Question: I am trying to create a horizontal bar graph with a table in matplotlib. I am almost there, but fail to align the table with the graph. What I got so far:
'''
import matplotlib
matplotlib.use('Agg')
import numpy as np
import matplotlib.pyplot as plt
# Example data
appsol = ['llolLl', 'nnM', 'lllld bbbblnl', 'x2x', 'foobar', 'EXZ', 'Flups', 'Flaps', 'Foobar Barfooment', 'ABC', 'FABAS', 'common', 'AQT', 'Faberjak', 'simsalsa', 'LESS', 'Wermut']
y_pos = np.arange(len(appsol)) - .3
y_pos_2 = np.arange(len(appsol)) - .1
y_pos_3 = np.arange(len(appsol)) + .1
y_pos_4 = np.arange(len(appsol)) + .3
num_tickets = [4, 4,3,2,6,7,8,1,4,4,3,2,6,7,8,1,9]
num_tickets_2 = [7,6,5,4,3,4,2,1,2,4,1,0,3,0,2,1,0]
num_tickets_3 = [1,2,1,1,1,2,2,3,1,1,2,1,3,1,1,2,3]
num_tickets_4 = [8,7,6,2,13,6,8,9,7,6,5,4,3,6,8,9,12]
bar_width = .2
fig = plt.figure(figsize=(20,20))
ax = fig.add_subplot(111)
# correct yticks
plt.yticks(y_pos_2, appsol)
plt.barh(y_pos, num_tickets, bar_width, align='center', alpha=0.4, color='r')
plt.barh(y_pos_2, num_tickets_2, bar_width, align='center', alpha=0.4, color='b')
plt.barh(y_pos_3, num_tickets_3, bar_width, align='center', alpha=0.4, color='y')
plt.barh(y_pos_4, num_tickets_4, bar_width, align='center', alpha=0.4, color='g')
plt.yticks(y_pos, appsol)
plt.xlabel('Numbers')
plt.title('Horizontal Bar Chart with table')
# Table
empty_labels = ['' for a in appsol ]
plt.yticks(y_pos_2, empty_labels)
plt.tick_params( axis='y', # changes apply to the x-axis
which='both', # both major and minor ticks are affected
left='off', # ticks along the bottom edge are off
right='off', # ticks along the top edge are off
labelbottom='off')
# Adjust layout to make room for the table:
plt.subplots_adjust(left=0.4, bottom=0.2)
cell_text = []
i = len(num_tickets) - 1
for j in num_tickets:
cell_text.append([num_tickets[i], num_tickets_2[i], num_tickets_3[i], num_tickets_4[i]])
i -= 1
row_lables = appsol
column_labels = ['So Huge
Mice', 'Elephants', 'Reptiles', 'Germs']
the_table = ax.table(cellText=cell_text,
rowLabels=row_lables,
colLabels=column_labels,
loc='left')
the_table.set_fontsize(15)
the_table.scale(.5,5.0)
plt.savefig('barh_graph.png')
plt.close('all')
'''
This produces  almost what I want, except that the table rows are not aligned with the bars of the graph. So I need a way to either move the graph down half a table row, or the table up half a table row. How can I do this?
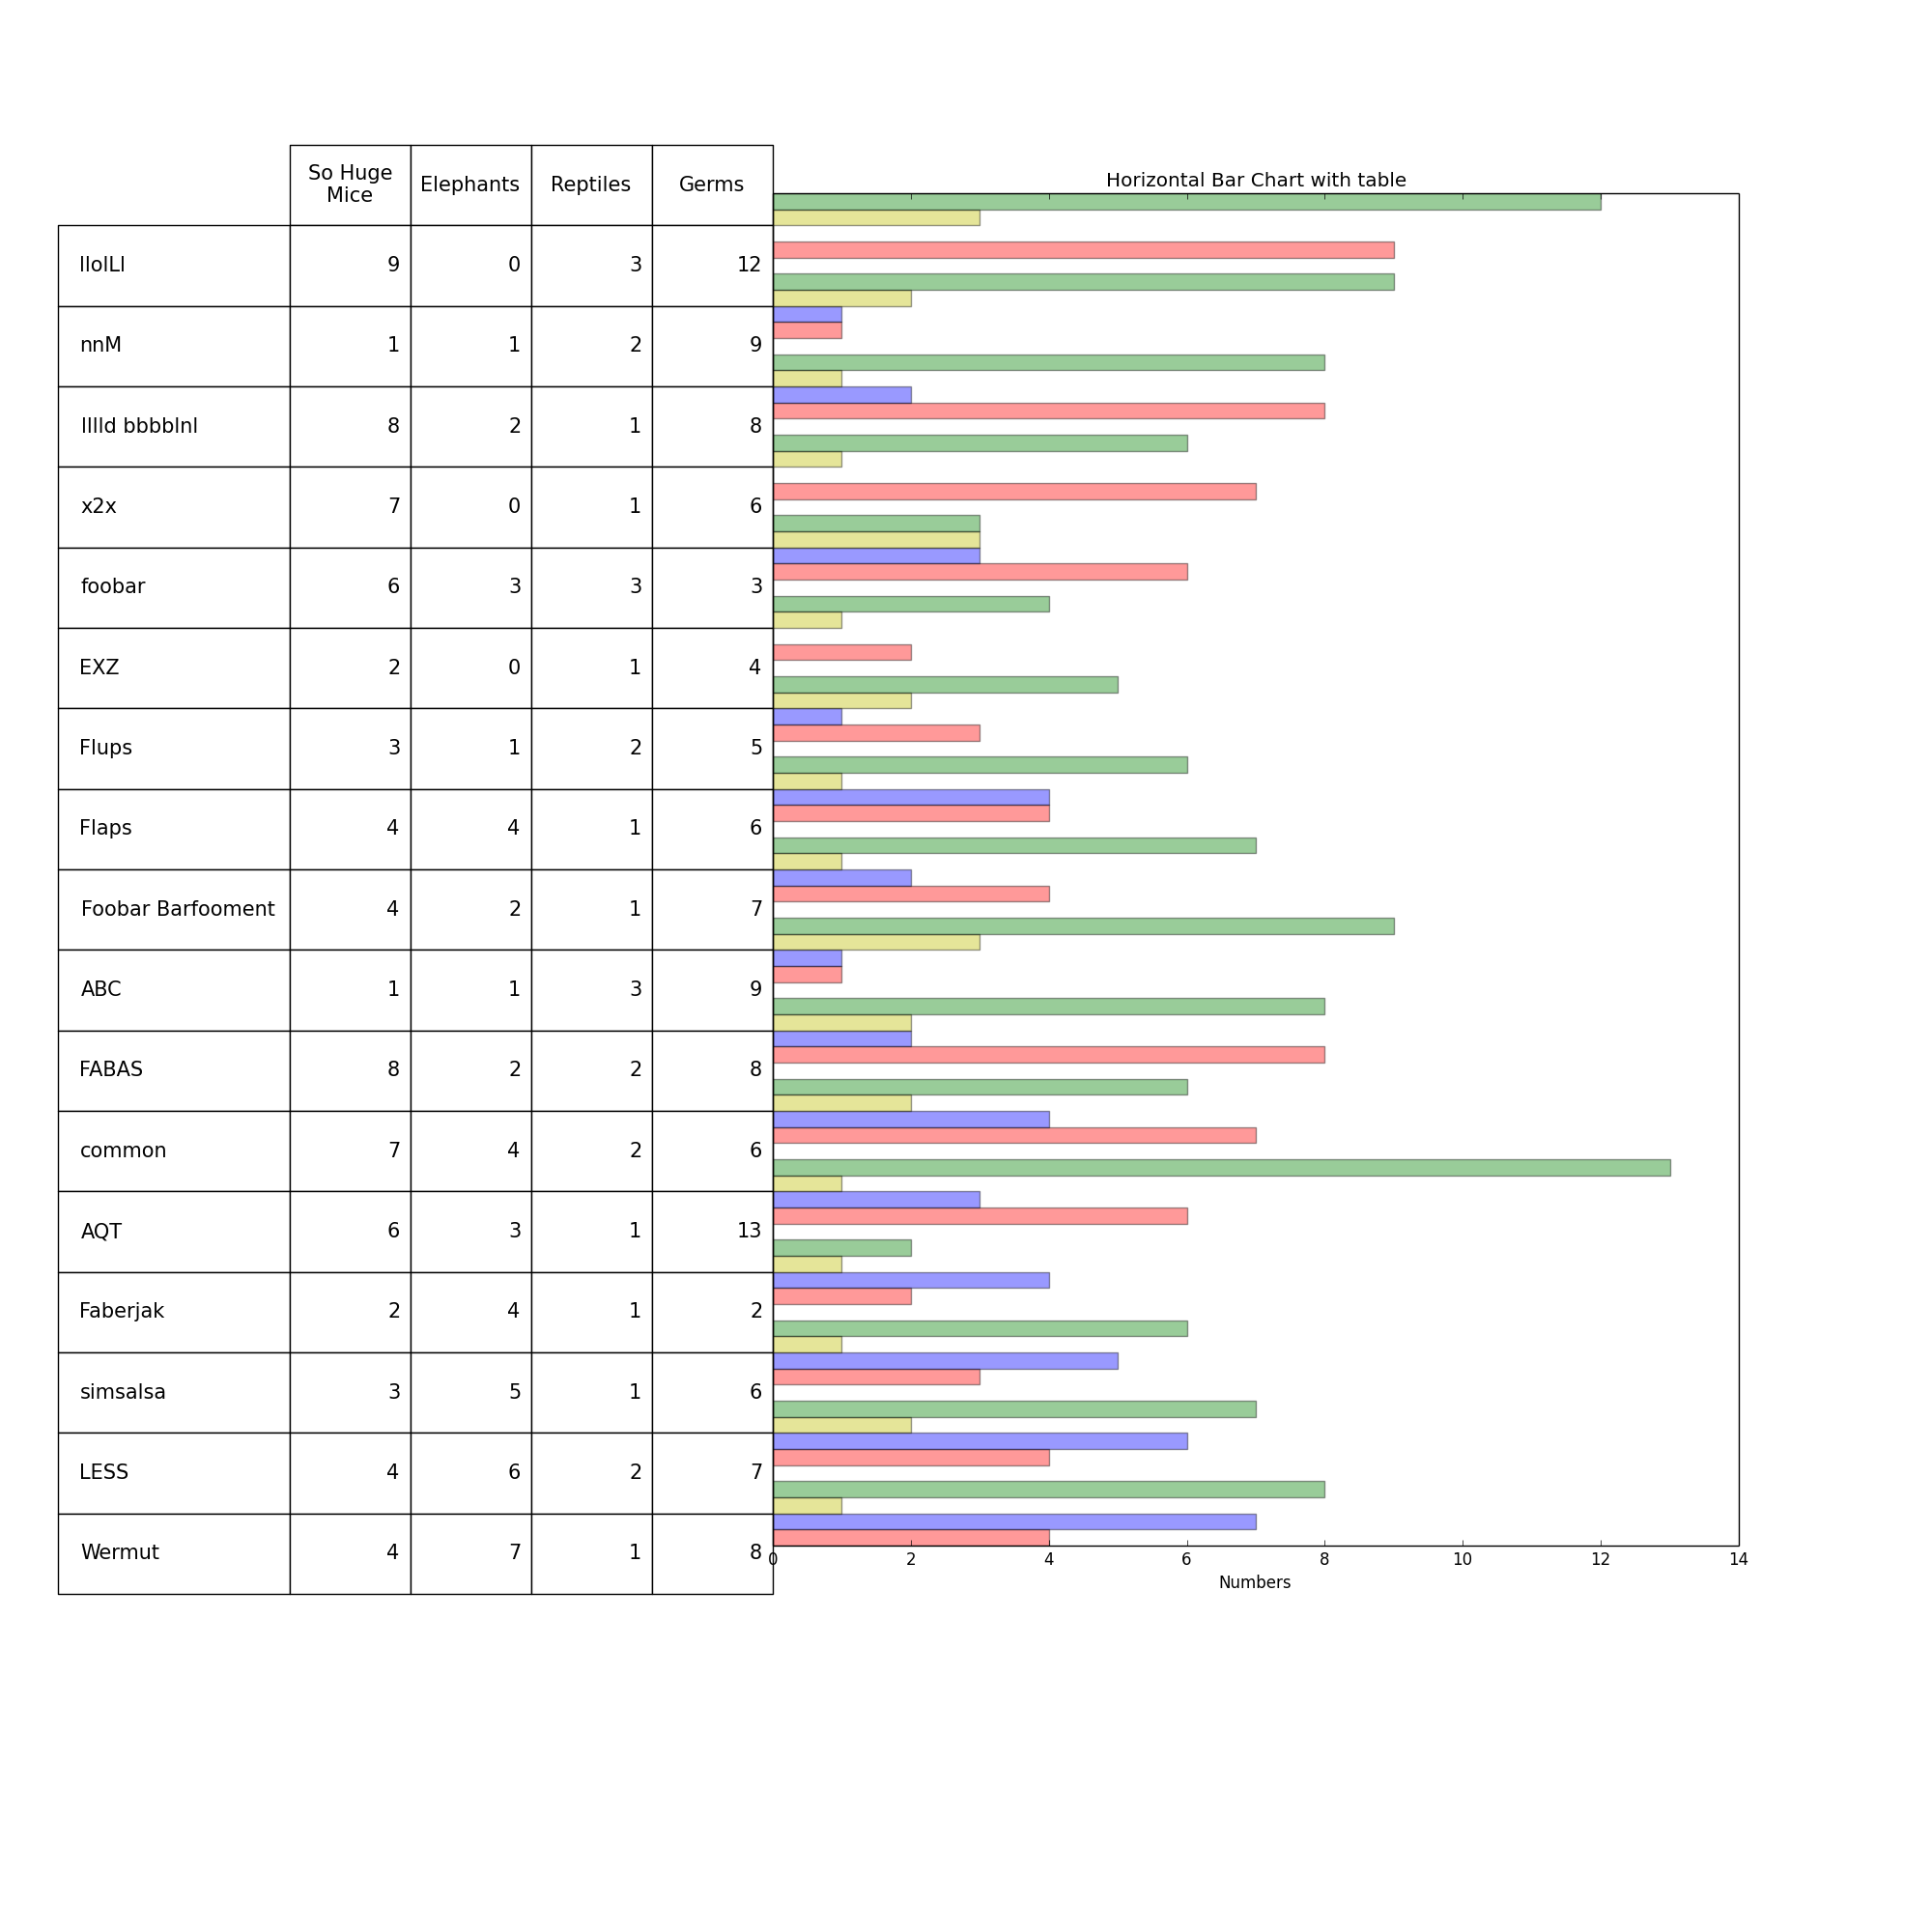
Answer: I think its easier if you create two subplots and add the table to the left subplot, instead of deriving a new subplot from the single subplot you have now. If you add the table to an existing subplot, you can use the 'bbox' to stretch it from 0 to 1 (so fully) in the y-direction. Since the table has a header, setting the 'ylim' of the right plot to (0, n_items), will make both align properly, and adding a slight offset because the bars are also given an offset of 0.4 (offset of the outer bar + half a barwidth). This should work automatically if the number of elements changes.
'''
bar_width = .2
fig, axs = plt.subplots(1,2, figsize=(12,6))
fig.subplots_adjust(wspace=0, top=1, right=1, left=0, bottom=0)
axs[1].barh(y_pos[::-1], num_tickets[::-1], bar_width, align='center', alpha=0.4, color='r')
axs[1].barh(y_pos_2[::-1], num_tickets_2[::-1], bar_width, align='center', alpha=0.4, color='b')
axs[1].barh(y_pos_3[::-1], num_tickets_3[::-1], bar_width, align='center', alpha=0.4, color='y')
axs[1].barh(y_pos_4[::-1], num_tickets_4[::-1], bar_width, align='center', alpha=0.4, color='g')
axs[1].set_yticks([])
axs[1].set_xlabel('Numbers')
axs[1].set_title('Horizontal Bar Chart with table')
axs[1].set_ylim(0 - .4, (len(appsol)) + .4)
cell_text = list(zip(num_tickets, num_tickets_2, num_tickets_3, num_tickets_4))
row_lables = appsol
column_labels = ['So Huge
Mice', 'Elephants', 'Reptiles', 'Germs']
axs[0].axis('off')
the_table = axs[0].table(cellText=cell_text,
rowLabels=row_lables,
colLabels=column_labels,
bbox=[0.4, 0.0, 0.6, 1.0])
the_table.set_fontsize(15)
plt.savefig('barh_graph.png')
plt.close('all')
'''

If you look closely you might notice that the bars are ranging from the top of the table to the bottom, you could tweak them a bit to make them start at the center of the upper and lower cell of the table.